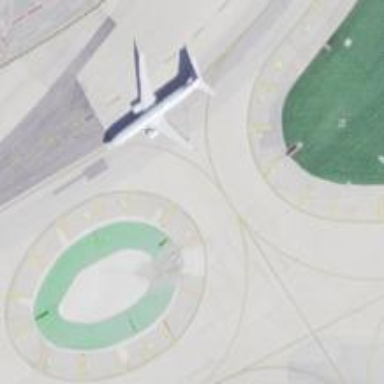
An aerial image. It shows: Image of taxiway at airport.